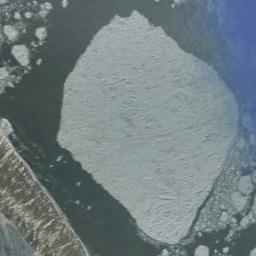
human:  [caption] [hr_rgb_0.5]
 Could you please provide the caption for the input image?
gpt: An approximately diamond-shaped oversized piece of ice and surrounding small pieces and shattered ice float on the blue sea .

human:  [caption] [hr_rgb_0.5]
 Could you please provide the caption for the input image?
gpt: A large piece of sea ice is next to the land and there are a lot of small pieces of sea ice nearby .

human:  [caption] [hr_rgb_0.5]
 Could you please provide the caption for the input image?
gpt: The sea is surrounded by sea ice .

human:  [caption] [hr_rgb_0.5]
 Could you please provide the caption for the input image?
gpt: There are many ice on the green sea next to the land .

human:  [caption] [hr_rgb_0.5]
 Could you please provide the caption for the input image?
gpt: There are many small pieces of sea ice and a larger one beside the mainland .